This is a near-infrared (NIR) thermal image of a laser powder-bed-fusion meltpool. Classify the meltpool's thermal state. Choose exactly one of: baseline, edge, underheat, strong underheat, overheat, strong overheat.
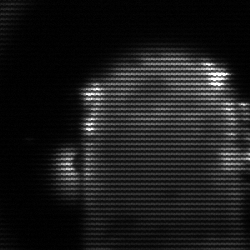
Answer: baseline